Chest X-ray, AP view. Patient: 55 years old, sex M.
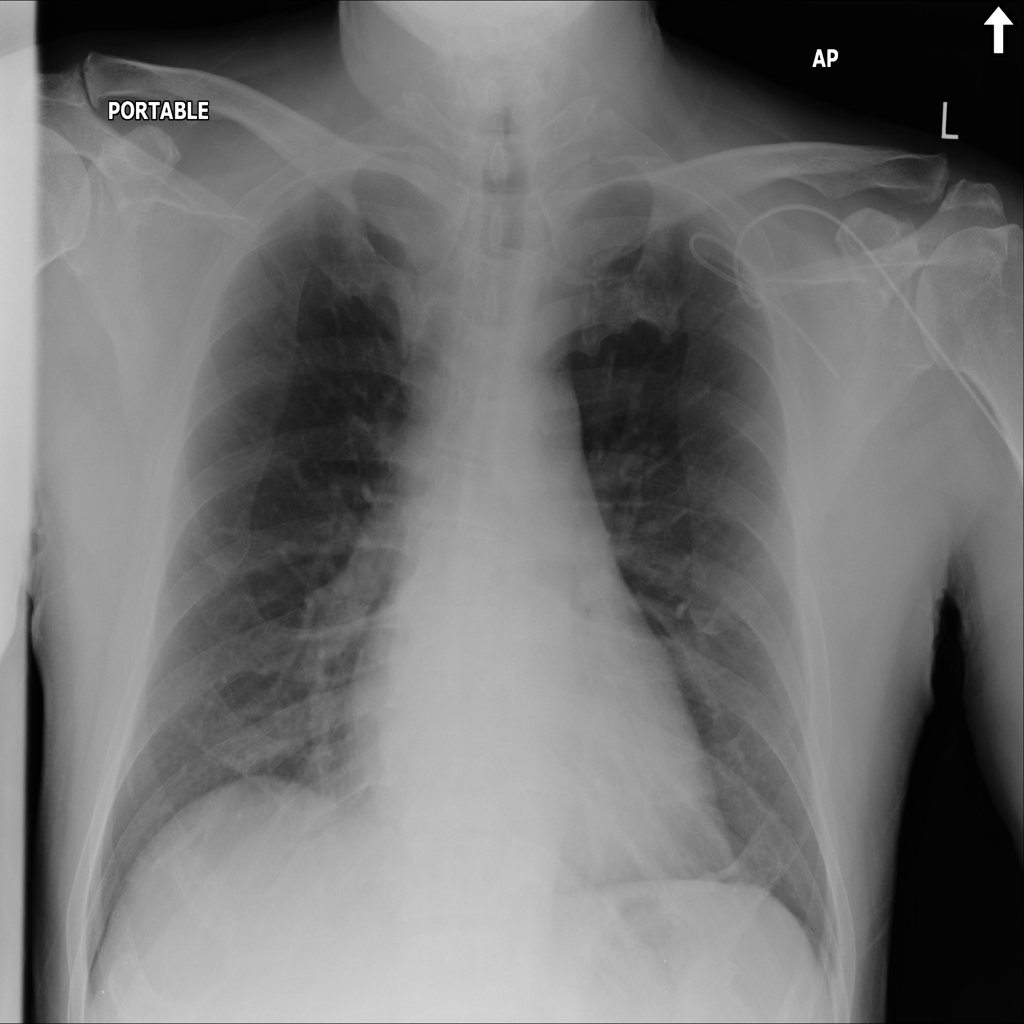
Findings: No Finding